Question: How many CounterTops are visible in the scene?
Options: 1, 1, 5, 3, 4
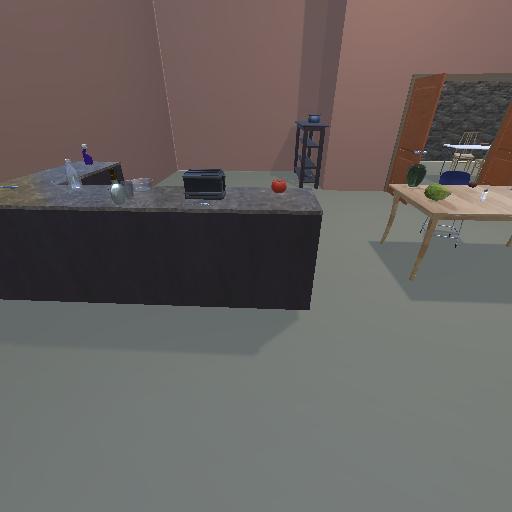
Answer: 1